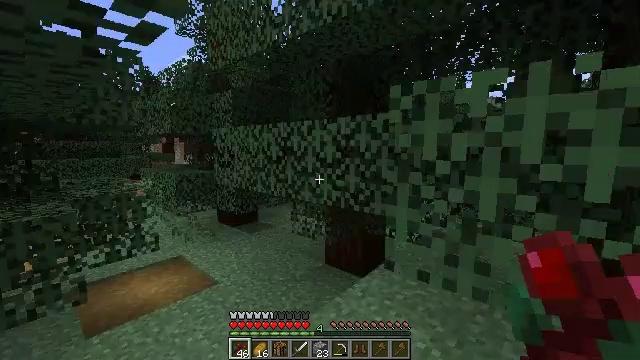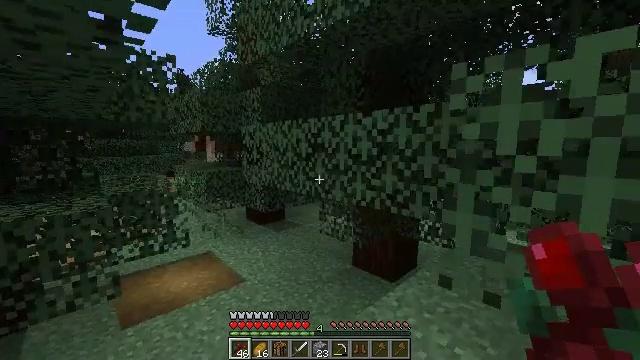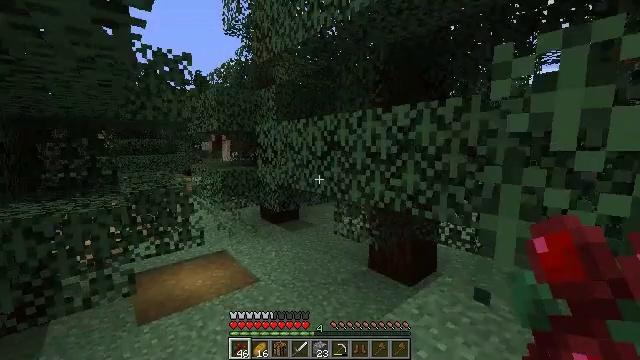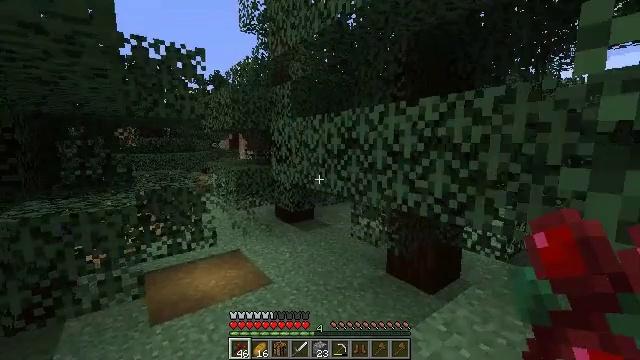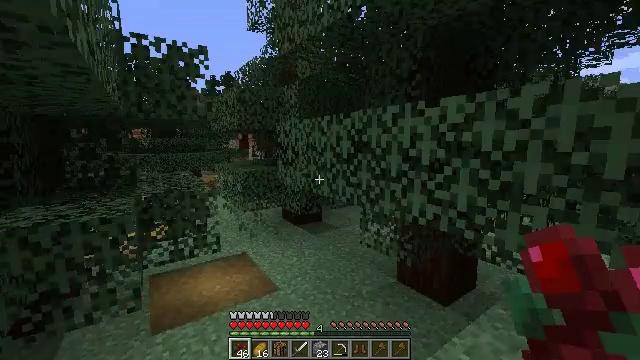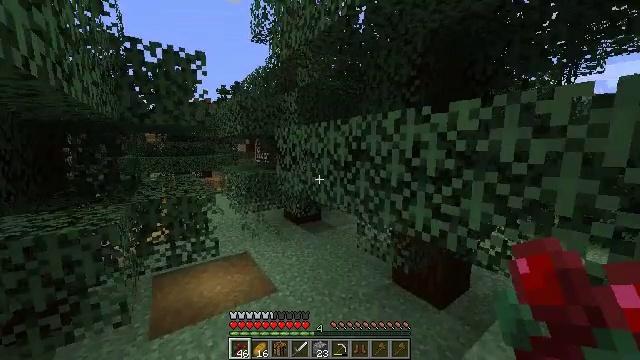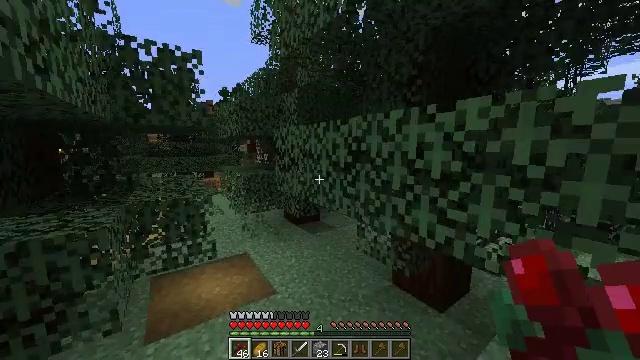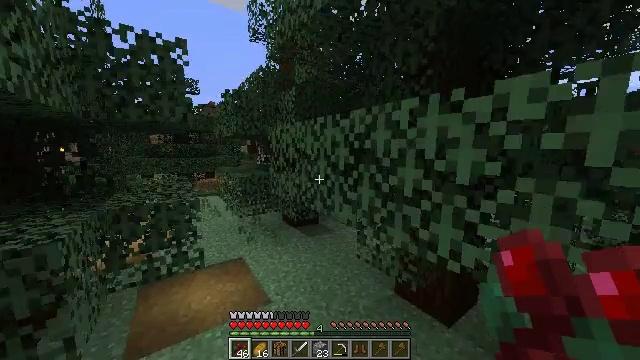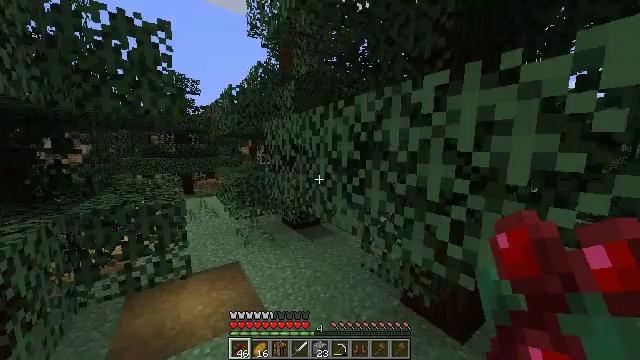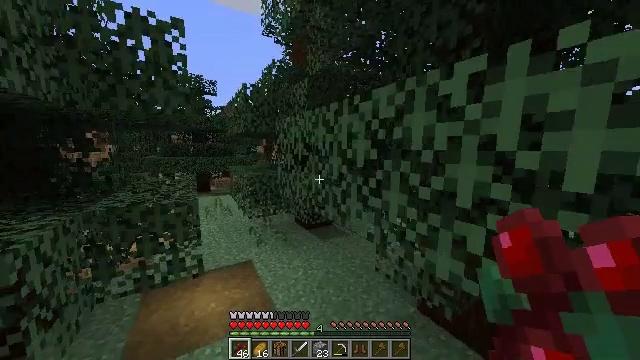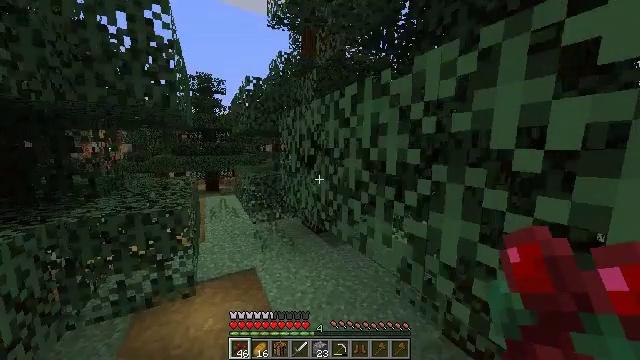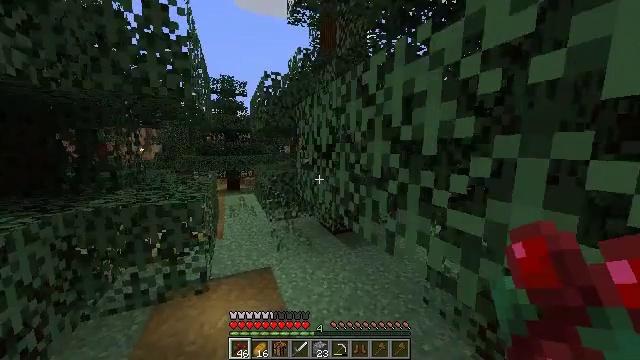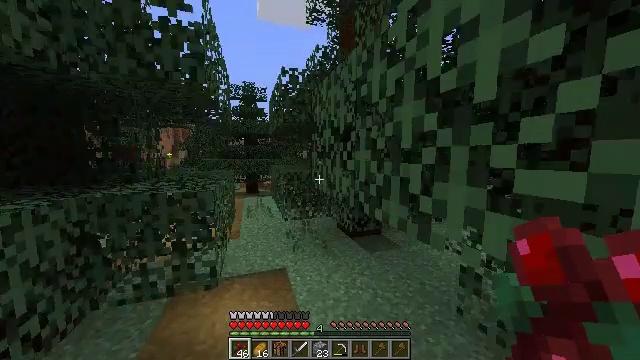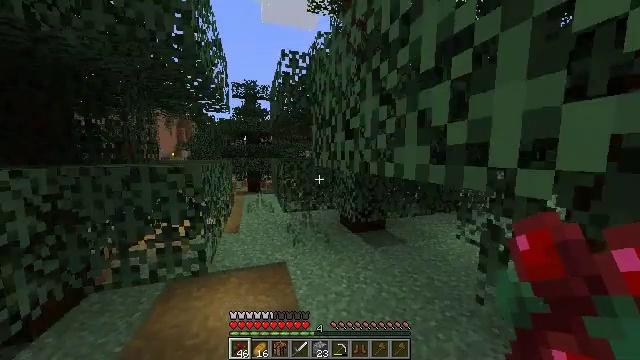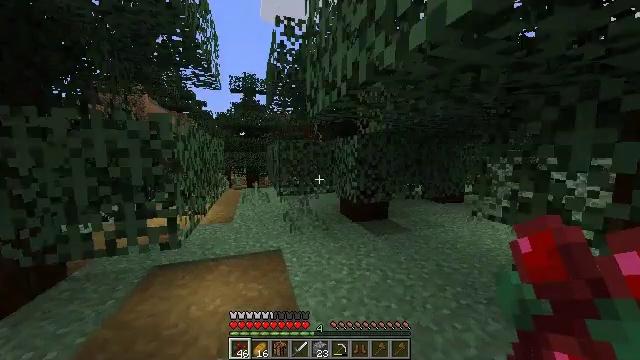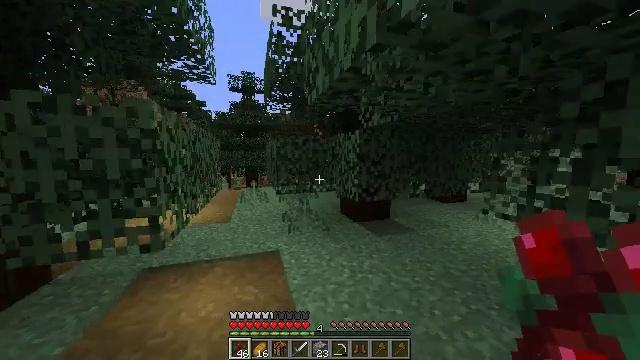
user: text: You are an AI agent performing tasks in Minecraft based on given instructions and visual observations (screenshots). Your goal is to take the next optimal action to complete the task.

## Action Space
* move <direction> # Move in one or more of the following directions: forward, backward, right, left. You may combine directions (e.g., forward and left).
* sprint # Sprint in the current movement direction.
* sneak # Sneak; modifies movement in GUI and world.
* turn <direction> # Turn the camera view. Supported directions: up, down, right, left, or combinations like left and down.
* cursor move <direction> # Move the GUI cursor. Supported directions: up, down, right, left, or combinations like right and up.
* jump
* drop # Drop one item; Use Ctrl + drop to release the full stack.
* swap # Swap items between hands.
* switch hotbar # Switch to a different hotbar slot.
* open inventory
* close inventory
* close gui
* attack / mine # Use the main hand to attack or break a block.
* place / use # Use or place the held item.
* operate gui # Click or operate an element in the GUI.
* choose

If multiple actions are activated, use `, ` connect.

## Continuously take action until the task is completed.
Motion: motion action
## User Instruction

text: Dismantle the blue bed.
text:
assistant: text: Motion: move forward, turn left
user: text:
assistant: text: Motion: move forward, turn left
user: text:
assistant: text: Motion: move forward, sprint, turn left
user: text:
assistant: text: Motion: move forward, sprint, turn left
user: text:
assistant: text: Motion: move forward, sprint
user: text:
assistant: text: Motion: move forward, sprint
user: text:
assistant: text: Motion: move forward, sprint
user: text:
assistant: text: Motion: move forward, sprint
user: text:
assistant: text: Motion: move forward, sprint, turn left
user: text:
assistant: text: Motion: move forward, sprint, turn left
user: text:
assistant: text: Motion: move forward, sprint, turn left
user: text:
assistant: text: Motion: move forward, sprint, turn left and up
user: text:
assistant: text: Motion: move forward, sprint
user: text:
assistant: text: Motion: move forward, sprint
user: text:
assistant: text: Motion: move forward, sprint
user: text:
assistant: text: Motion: move forward, sprint
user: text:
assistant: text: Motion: move forward, sprint
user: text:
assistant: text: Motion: move forward, sprint, turn left
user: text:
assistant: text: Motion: move forward, sprint, turn left
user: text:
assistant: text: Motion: move forward, sprint, turn left
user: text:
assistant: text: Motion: move forward, sprint, turn left and up
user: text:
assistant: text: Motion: move forward, sprint, turn left
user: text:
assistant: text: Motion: move forward and move left, sprint
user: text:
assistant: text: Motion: move forward and move left, sprint
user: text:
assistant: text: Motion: move forward and move left, sprint
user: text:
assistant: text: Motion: move forward and move left, sprint
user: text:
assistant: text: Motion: move forward and move left, sprint
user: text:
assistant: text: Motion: move forward and move left, sprint
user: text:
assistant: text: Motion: move forward and move left, sprint
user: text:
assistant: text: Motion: move forward and move left, sprint